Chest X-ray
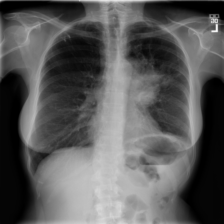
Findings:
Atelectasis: negative
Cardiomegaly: negative
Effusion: negative
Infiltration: negative
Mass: positive
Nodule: negative
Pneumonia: negative
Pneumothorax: negative
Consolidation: negative
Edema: negative
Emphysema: negative
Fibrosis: negative
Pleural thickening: negative
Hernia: negative